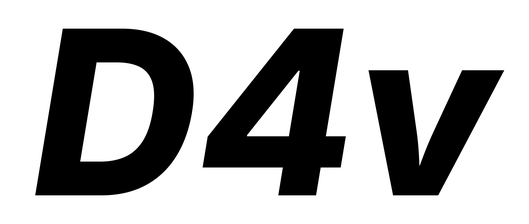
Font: Inter-Italic_ExtraBold_Italic